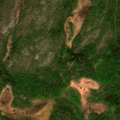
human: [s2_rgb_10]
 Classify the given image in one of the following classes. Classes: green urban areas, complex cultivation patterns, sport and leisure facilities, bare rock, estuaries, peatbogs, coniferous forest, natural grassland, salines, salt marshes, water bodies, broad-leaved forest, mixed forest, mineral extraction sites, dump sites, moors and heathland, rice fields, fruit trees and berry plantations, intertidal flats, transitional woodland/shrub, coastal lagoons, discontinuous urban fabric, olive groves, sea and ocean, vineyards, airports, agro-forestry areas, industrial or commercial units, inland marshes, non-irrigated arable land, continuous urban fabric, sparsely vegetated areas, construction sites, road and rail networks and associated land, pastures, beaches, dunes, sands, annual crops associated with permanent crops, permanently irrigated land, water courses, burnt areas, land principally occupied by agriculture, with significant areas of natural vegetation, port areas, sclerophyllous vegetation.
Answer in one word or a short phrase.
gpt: coniferous forest, mixed forest, transitional woodland/shrub